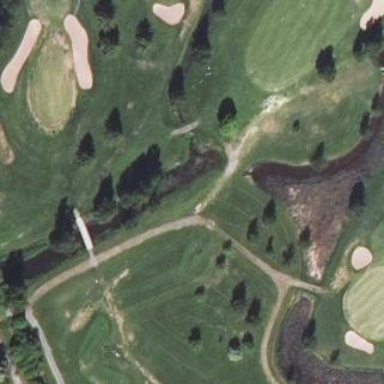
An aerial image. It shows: Path used for both walking and golf.